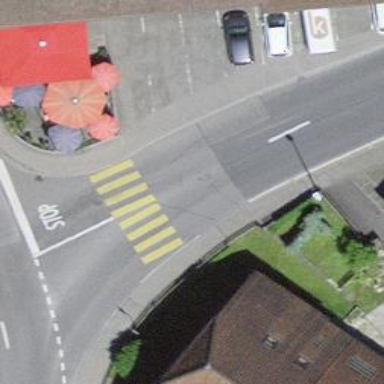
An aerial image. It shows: Marked crossing on the road.